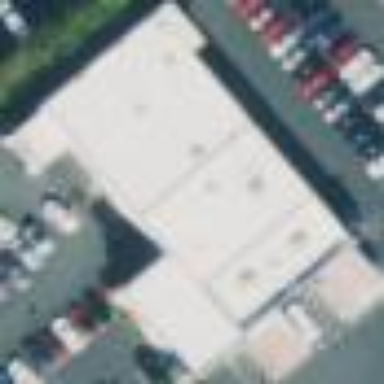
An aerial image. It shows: Building housing car shop.